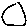
Label: circle